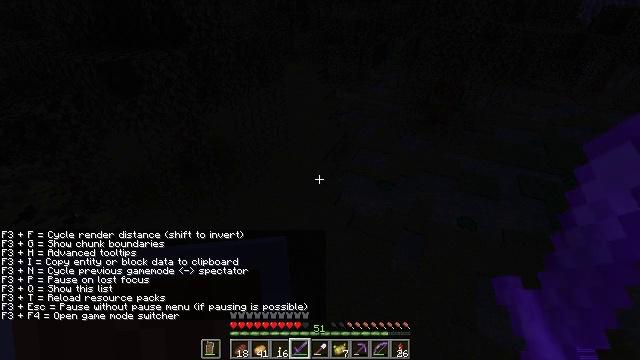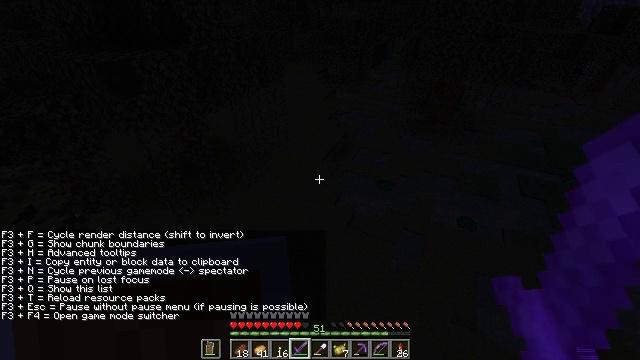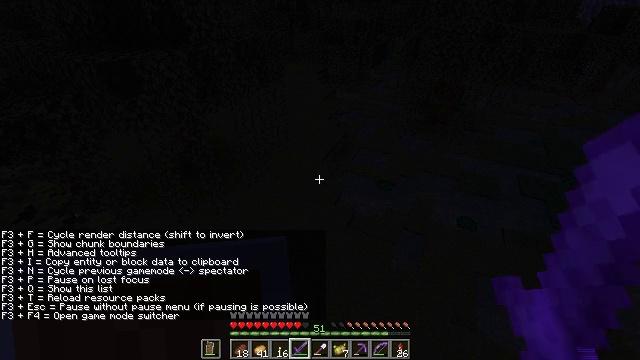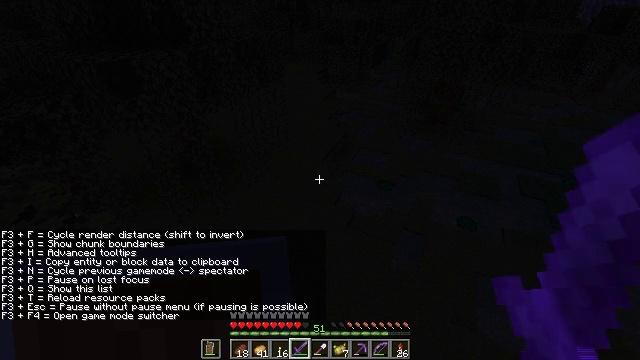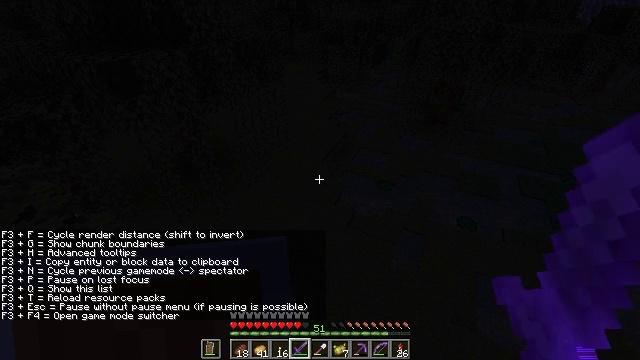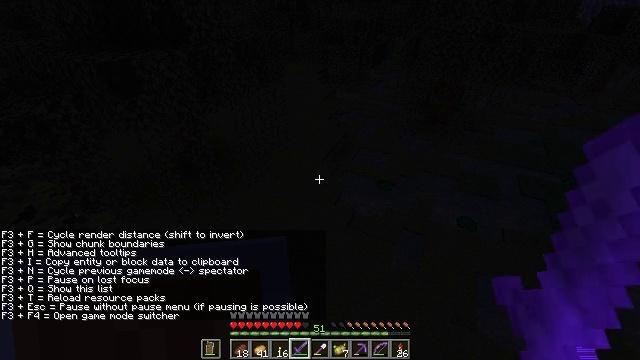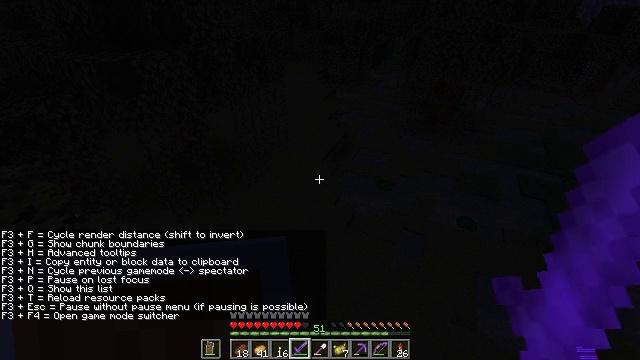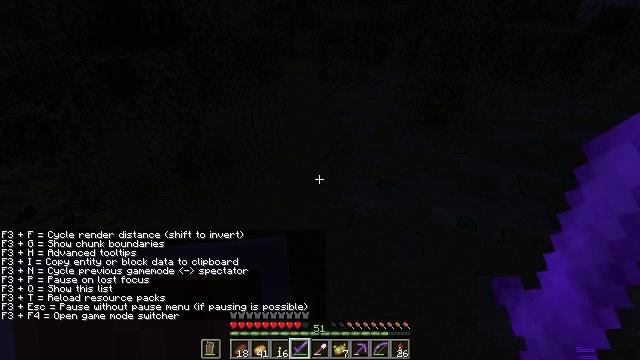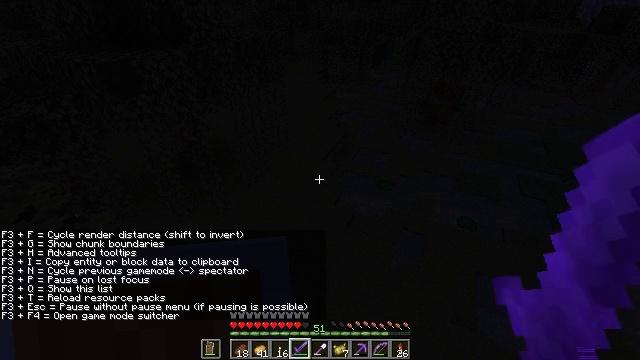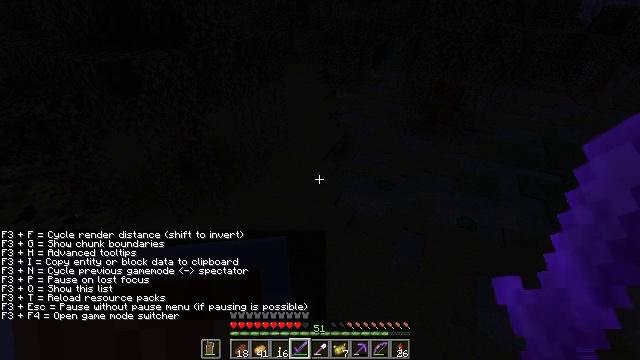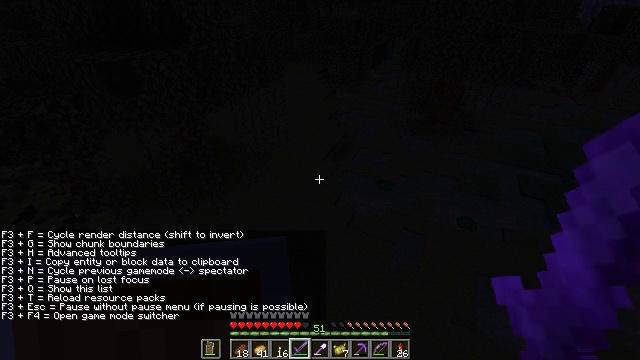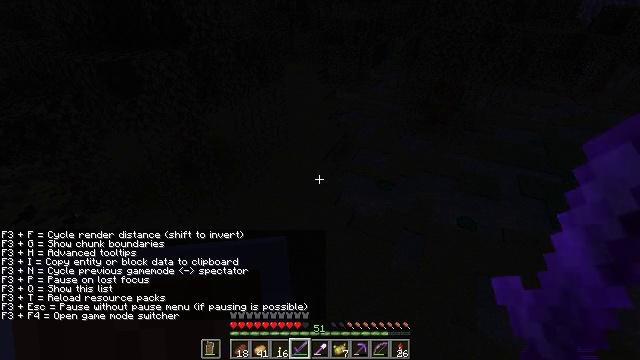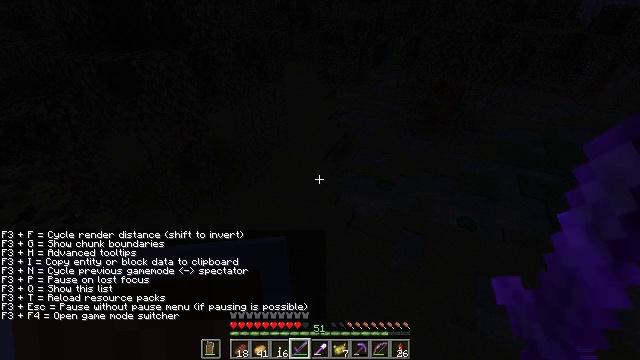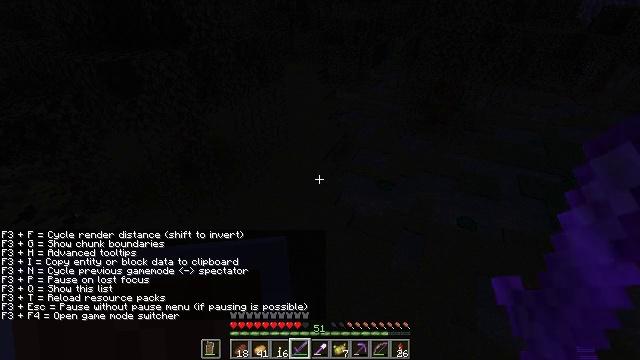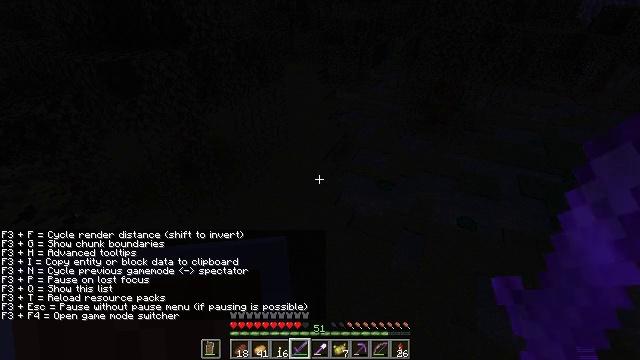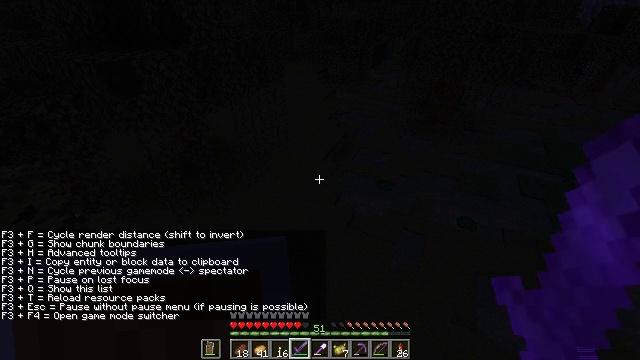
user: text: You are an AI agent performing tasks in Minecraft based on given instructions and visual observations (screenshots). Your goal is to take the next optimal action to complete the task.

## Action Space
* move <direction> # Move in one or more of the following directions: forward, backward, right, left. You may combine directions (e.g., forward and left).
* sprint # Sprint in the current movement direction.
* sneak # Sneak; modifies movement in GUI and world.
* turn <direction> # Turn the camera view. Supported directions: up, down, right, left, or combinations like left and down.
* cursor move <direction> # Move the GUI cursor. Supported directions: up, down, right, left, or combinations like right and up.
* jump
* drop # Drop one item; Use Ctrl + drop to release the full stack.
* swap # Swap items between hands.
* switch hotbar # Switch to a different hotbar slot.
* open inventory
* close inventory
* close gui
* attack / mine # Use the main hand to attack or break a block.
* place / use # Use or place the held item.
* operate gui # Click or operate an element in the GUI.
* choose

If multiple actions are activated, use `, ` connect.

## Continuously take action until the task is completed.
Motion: motion action
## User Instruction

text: Combat the slime.
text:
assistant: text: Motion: no_op
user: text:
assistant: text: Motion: no_op
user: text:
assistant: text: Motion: no_op
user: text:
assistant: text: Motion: no_op
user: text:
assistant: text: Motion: no_op
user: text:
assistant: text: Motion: no_op
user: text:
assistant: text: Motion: no_op
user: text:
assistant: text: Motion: no_op
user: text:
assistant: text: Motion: no_op
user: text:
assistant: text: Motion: no_op
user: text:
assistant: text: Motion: no_op
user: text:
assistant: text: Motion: no_op
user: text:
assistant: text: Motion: no_op
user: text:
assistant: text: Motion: no_op
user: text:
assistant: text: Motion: no_op
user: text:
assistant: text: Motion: no_op
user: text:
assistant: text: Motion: no_op
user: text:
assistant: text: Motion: no_op
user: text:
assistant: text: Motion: no_op
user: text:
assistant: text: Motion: no_op
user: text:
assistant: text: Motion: no_op
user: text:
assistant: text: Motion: no_op
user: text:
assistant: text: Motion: no_op
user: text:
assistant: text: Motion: no_op
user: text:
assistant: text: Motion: no_op
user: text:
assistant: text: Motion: no_op
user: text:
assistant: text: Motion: no_op
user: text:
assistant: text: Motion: no_op
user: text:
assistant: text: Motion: no_op
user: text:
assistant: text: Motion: no_op